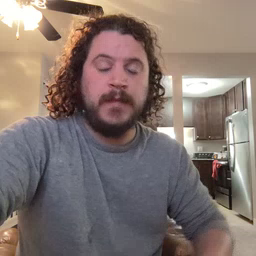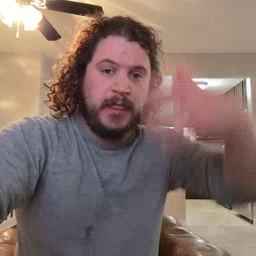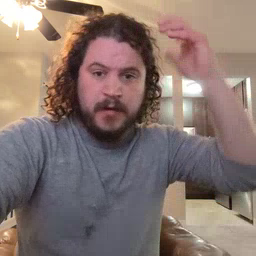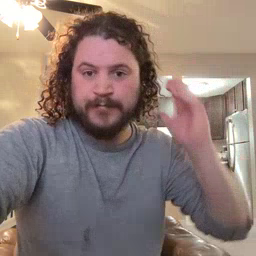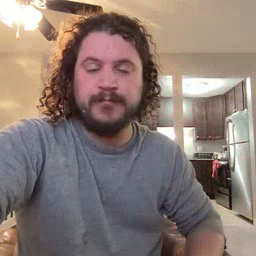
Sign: lion